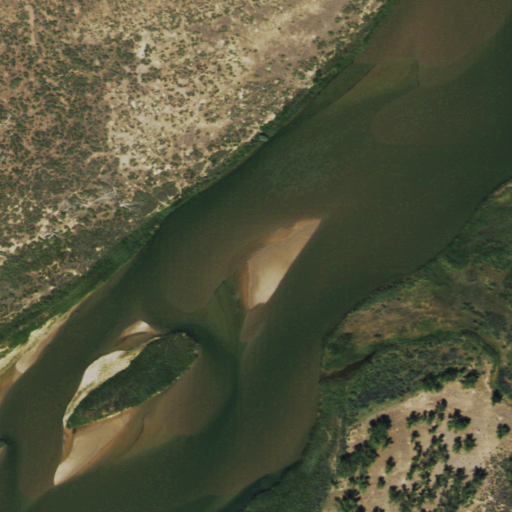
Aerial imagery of valley in Colorado named Conway Draw containing open water, shrub, grassland, woody wetlands, and herbaceous wetlands